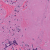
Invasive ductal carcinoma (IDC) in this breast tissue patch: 0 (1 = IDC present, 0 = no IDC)